Interaction volume radius: 5 \u00c5
Interaction volume height: 30 \u00c5
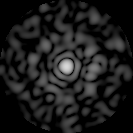
Disorder parameter: 0.8604